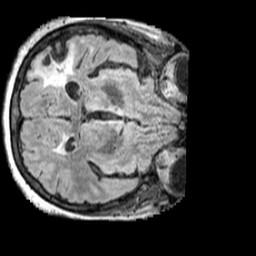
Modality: FLAIR
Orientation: axial
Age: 50
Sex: female
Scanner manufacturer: siemens
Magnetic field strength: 3 T
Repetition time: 5 s
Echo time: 0.387 s